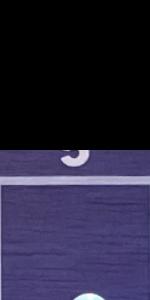
Label: Empty